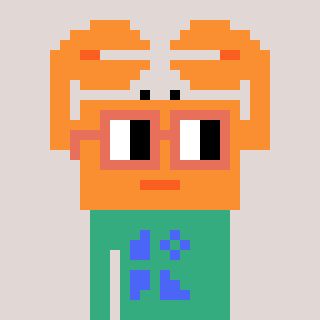
a pixel art character with square orange glasses, a crab-shaped head and a teal-colored body on a warm background